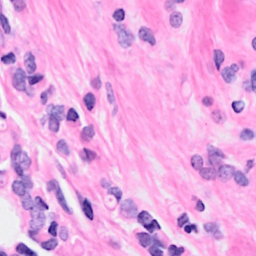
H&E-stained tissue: Breast